Question: I have 2 tables. 'ProductOrder' and 'Member'.
'''
ProductOrder: OrderId, MemberId, DateTimeUTC.
Member : MemberId, FName, LName.
'''
I want to retun a list which content OrderId, Fname, LName, DateTimeUTC.
'''
public List<ProductOrder> GetOrderDetails()
{
using (var db = new StoreEntities())
{
var query = (from pd in db.ProductOrder
join od in db.Member on pd.MemberId equals od.MemberId
orderby od.MemberId
select new
{
pd.OrderId,
od.FName,
od.LName,
pd.DateTimeUTC,
}).ToList();
return query;
}
}
'''
But here some error occur.
Please help.
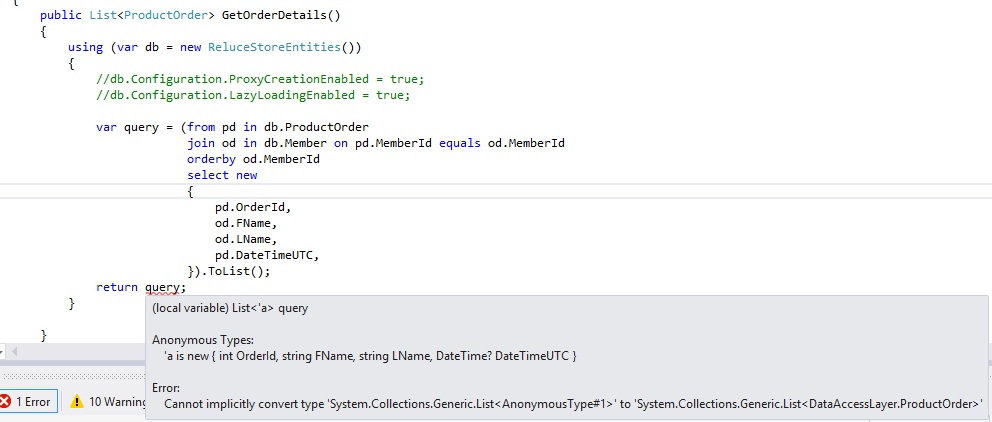
Answer: Your query returns a collection of <URL> instances. It shouldn't be returned from as method.
> a field, a property, an event, or .<URL>
Instead, you have to create new class to store your results:
'''
public class OrderInfo
{
public int OrderId { get; set; }
public string FName { get; set; }
public string LName { get; set; }
public DateTimeUTC { get; set; }
}
'''
change method declaration to return collection of 'OrderInfo':
'''
public List<OrderInfo> GetOrderDetails()
'''
and modify query to return a collection of these objects:
'''
var query = (from pd in db.ProductOrder
join od in db.Member on pd.MemberId equals od.MemberId
orderby od.MemberId
select new OrderInfo
{
pd.OrderId,
od.FName,
od.LName,
pd.DateTimeUTC,
}).ToList();
'''